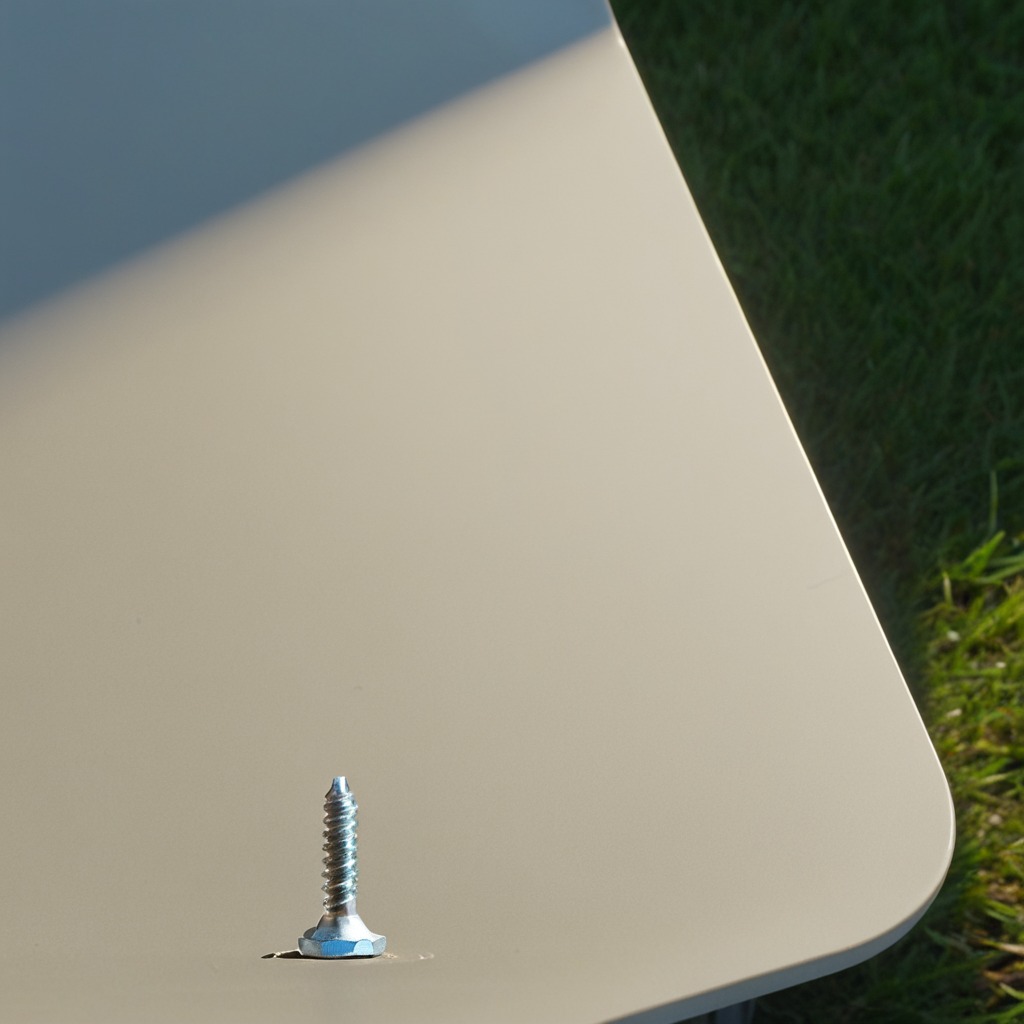
A metal screw lies on a clean utility table in a temporary outdoor tool station afternoon light present textured surface.